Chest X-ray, PA view. Patient: 67 years old, sex F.
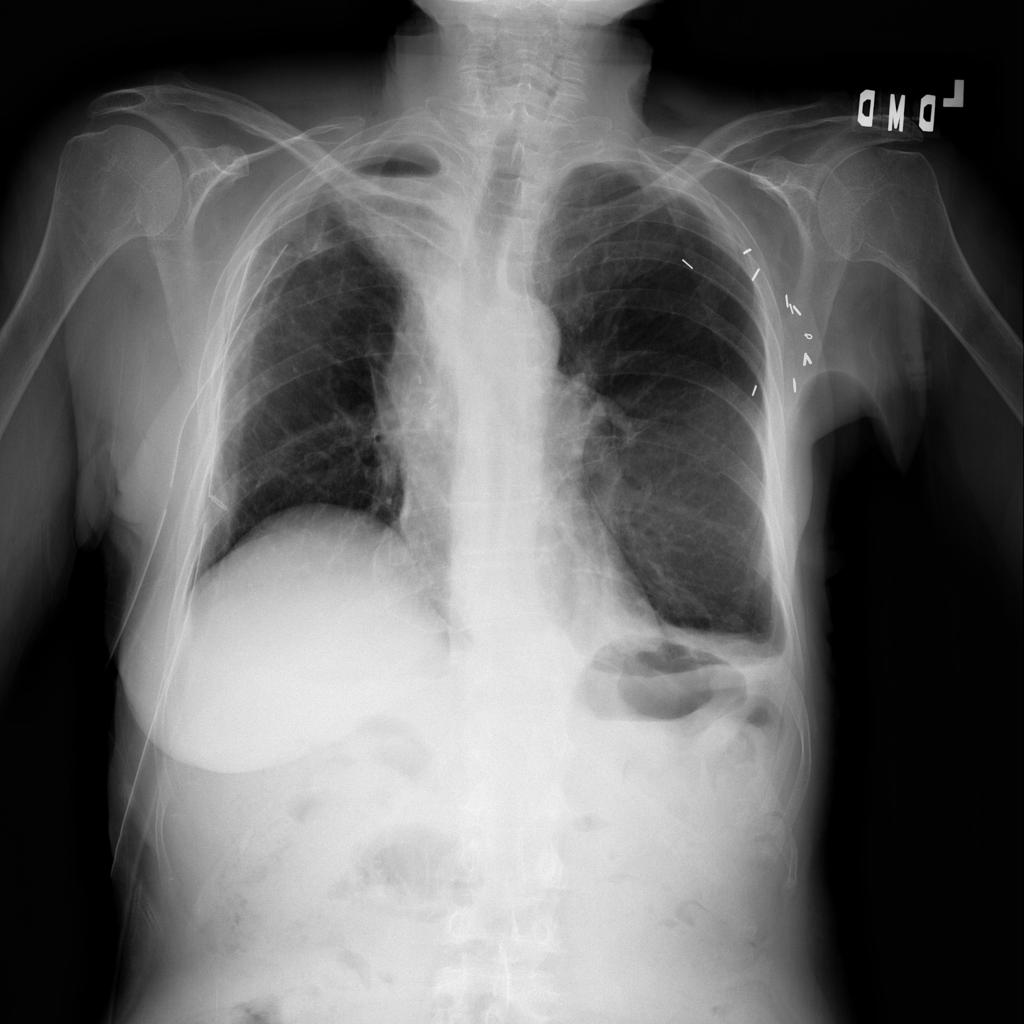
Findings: No Finding